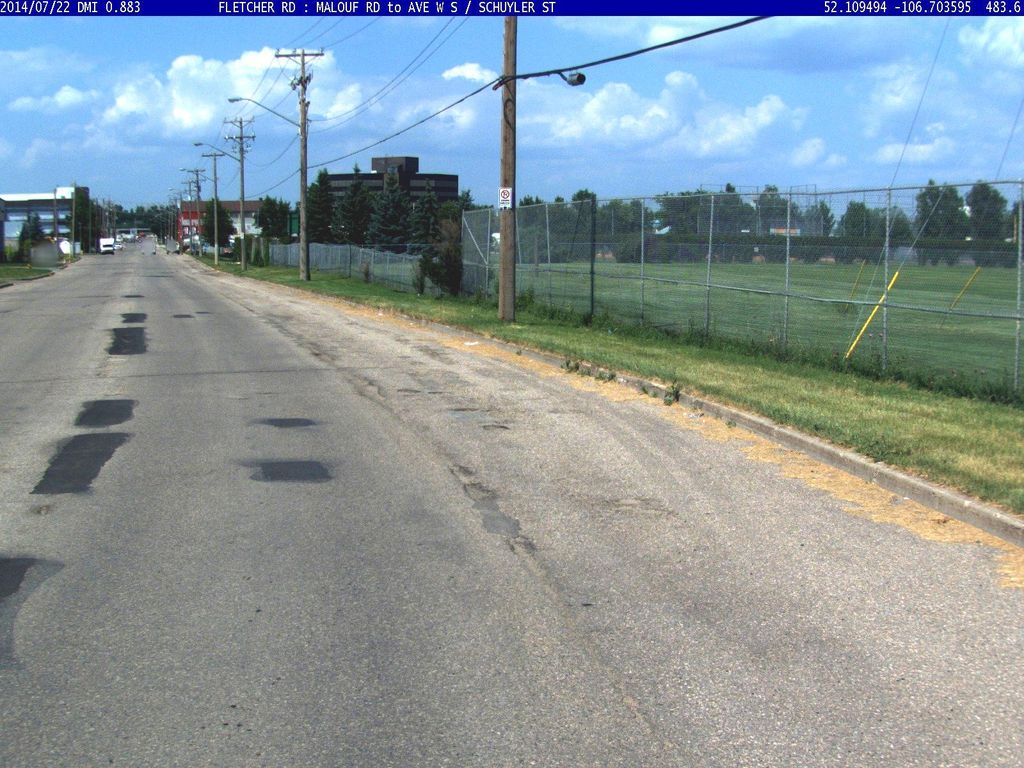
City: saskatoon